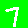
Digit: 7